Question: I have the following data.frame:
'''
mean std.dev haplotype tissue genotype replicate
-4.60517018598809 0 hap1 Brain - Amygdala het 1
-4.60517018598809 0 hap1 Brain - Amygdala het 2
-4.60517018598809 0 hap1 Brain - Amygdala het 3
-4.60517018598809 0 hap1 Brain - Amygdala hom 4
-4.60517018598809 0 hap1 Brain - Amygdala hom 5
-2.4087395856822 2.0768401930033 hap1 Brain - Caudate (basal ganglia) het 6
-2.33089555210139 1.22454341404608 hap1 Brain - Caudate (basal ganglia) het 7
-1.99693736361828 0.942996853632486 hap1 Brain - Caudate (basal ganglia) het 8
-2.86324165970641 1.11947980609972 hap1 Brain - Caudate (basal ganglia) het 9
-4.60517018598809 0 hap1 Brain - Caudate (basal ganglia) het 10
-4.60517018598809 0 hap1 Brain - Caudate (basal ganglia) het 11
-4.60517018598809 0 hap1 Brain - Caudate (basal ganglia) het 12
-4.60517018598809 0 hap1 Brain - Caudate (basal ganglia) het 13
-4.60517018598809 0 hap1 Brain - Caudate (basal ganglia) het 14
-4.60517018598809 0 hap1 Brain - Caudate (basal ganglia) het 15
-1.90227490544572 1.3118533678251 hap1 Brain - Caudate (basal ganglia) het 16
-4.60517018598809 0 hap1 Brain - Caudate (basal ganglia) hom 17
-2.28388358957011 1.66055627514132 hap1 Brain - Caudate (basal ganglia) hom 18
-3.18075788363206 1.31500305472203 hap1 Brain - Caudate (basal ganglia) hom 19
-4.60517018598809 0 hap1 Brain - Caudate (basal ganglia) hom 20
-2.99628156173586 1.45715378560505 hap1 Brain - Frontal Cortex (BA9) het 21
-4.60517018598809 0 hap1 Brain - Frontal Cortex (BA9) hom 22
-4.60517018598809 0 hap1 Brain - Frontal Cortex (BA9) hom 23
-4.60517018598809 0 hap1 Brain - Frontal Cortex (BA9) hom 24
-4.60517018598809 0 hap1 Brain - Frontal Cortex (BA9) hom 25
-4.60517018598809 0 hap1 Brain - Frontal Cortex (BA9) hom 26
-4.60517018598809 0 hap1 Brain - Hippocampus het 27
-3.23659805518369 1.30083340138879 hap1 Brain - Hippocampus het 28
-2.53609036554034 1.4874106990496 hap1 Brain - Hippocampus hom 29
-3.09405707251877 1.2828530102749 hap1 Brain - Hippocampus hom 30
-2.96062268602418 1.43770353838178 hap1 Brain - Hippocampus hom 31
-2.77211009494142 1.20159646882509 hap1 Brain - Hippocampus hom 32
-0.363072614934047 0.458485378139217 hap1 Brain - Hippocampus hom 33
-2.32474357410041 1.08129672683285 hap1 Brain - Hippocampus hom 34
-3.22834640282763 1.32315679407156 hap1 Brain - Hippocampus hom 35
-3.14051445752854 1.47382291072761 hap1 Brain - Hypothalamus hom 36
-2.75712730132607 1.37273147849288 hap1 Brain - Hypothalamus hom 37
-3.45020625780797 1.18533200381208 hap1 Brain - Hypothalamus hom 38
-3.61103693406669 0.985810668100767 hap1 Brain - Hypothalamus hom 39
-4.60517018598809 0 hap1 Brain - Hypothalamus hom 40
-1.36046627633376 0.812257855129746 hap1 Brain - Hypothalamus hom 41
-4.60517018598809 0 hap1 Brain - Hypothalamus hom 42
-0.758614195344438 0.475371429738856 hap1 Brain - Hypothalamus hom 43
-0.570751506996323 0.796705761206704 hap1 Brain - Hypothalamus hom 44
-1.93529408140331 0.796764276230018 hap2 Brain - Amygdala het 1
-1.2306095166114 1.12689741548906 hap2 Brain - Amygdala het 2
-1.09158717166276 0.854886107611023 hap2 Brain - Amygdala het 3
-2.41642059750677 1.69695118792728 hap2 Brain - Amygdala hom 4
-0.975184099703771 0.516509361793386 hap2 Brain - Amygdala hom 5
-4.60517018598809 0 hap2 Brain - Caudate (basal ganglia) het 6
-4.60517018598809 0 hap2 Brain - Caudate (basal ganglia) het 7
-4.60517018598809 0 hap2 Brain - Caudate (basal ganglia) het 8
-4.60517018598809 0 hap2 Brain - Caudate (basal ganglia) het 9
-1.72120397390227 1.07548128030902 hap2 Brain - Caudate (basal ganglia) het 10
-2.70202205468788 1.16342600462607 hap2 Brain - Caudate (basal ganglia) het 11
-3.18783283749423 1.05594737803958 hap2 Brain - Caudate (basal ganglia) het 12
-1.40699203946488 0.48542701269273 hap2 Brain - Caudate (basal ganglia) het 13
-1.87751485116197 0.935986612727037 hap2 Brain - Caudate (basal ganglia) het 14
-2.05710440082911 1.1599569476391 hap2 Brain - Caudate (basal ganglia) het 15
-4.60517018598809 0 hap2 Brain - Caudate (basal ganglia) het 16
-3.28172961347489 1.16473022131648 hap2 Brain - Caudate (basal ganglia) hom 17
-2.64643373422983 1.77404314601545 hap2 Brain - Caudate (basal ganglia) hom 18
-2.93809040163993 1.31659399315286 hap2 Brain - Caudate (basal ganglia) hom 19
-2.96028514861314 1.18901994150429 hap2 Brain - Caudate (basal ganglia) hom 20
-2.94427746735641 1.40561781396035 hap2 Brain - Frontal Cortex (BA9) het 21
-3.41394405787045 1.17429314258876 hap2 Brain - Frontal Cortex (BA9) hom 22
-1.82465028645704 0.610451251569348 hap2 Brain - Frontal Cortex (BA9) hom 23
-2.32519547889492 0.974453244714196 hap2 Brain - Frontal Cortex (BA9) hom 24
-0.0114334599008076 0.246630953756596 hap2 Brain - Frontal Cortex (BA9) hom 25
-2.73835203211445 1.30531030511388 hap2 Brain - Frontal Cortex (BA9) hom 26
-3.24035798829041 1.28781584752539 hap2 Brain - Hippocampus het 27
-3.12740315189855 1.29109745889288 hap2 Brain - Hippocampus het 28
-3.19807533474438 1.37389171459244 hap2 Brain - Hippocampus hom 29
-3.28828389936812 1.24441316535463 hap2 Brain - Hippocampus hom 30
-4.60517018598809 0 hap2 Brain - Hippocampus hom 31
-4.60517018598809 0 hap2 Brain - Hippocampus hom 32
-4.60517018598809 0 hap2 Brain - Hippocampus hom 33
-4.60517018598809 0 hap2 Brain - Hippocampus hom 34
-3.08249674935387 1.31417447050384 hap2 Brain - Hippocampus hom 35
-2.47020069079822 1.41087460604683 hap2 Brain - Hypothalamus hom 36
-3.1010805356141 1.36869576597288 hap2 Brain - Hypothalamus hom 37
-3.24746722228446 1.12654484449552 hap2 Brain - Hypothalamus hom 38
-4.60517018598809 0 hap2 Brain - Hypothalamus hom 39
-3.42959607400308 1.05586843920869 hap2 Brain - Hypothalamus hom 40
-4.60517018598809 0 hap2 Brain - Hypothalamus hom 41
-3.24002257386986 1.19536227038576 hap2 Brain - Hypothalamus hom 42
-4.60517018598809 0 hap2 Brain - Hypothalamus hom 43
-4.60517018598809 0 hap2 Brain - Hypothalamus hom 44
'''
And I produce this figure:

using this code:
'''
replicate.plot = ggplot(data = replicate.plot.df, aes(factor(replicate), color = factor(haplotype)))
replicate.plot = replicate.plot + geom_boxplot(aes(fill = factor(haplotype),
lower = mean - std.dev, upper = mean + std.dev, middle = mean, ymin = mean - 3*std.dev, ymax = mean + 3*std.dev),
position = position_dodge(width = 0), width = 0.5, alpha = 0.5, stat="identity") + facet_wrap(~tissue, ncol = 4, scales = "free_x") +
scale_fill_manual(values = c("darkgreen","darkmagenta"),labels = c("haplotype.1","haplotype.2"),
name = "haplotype allele")+scale_colour_manual(values = c("darkgreen","darkmagenta"),
labels = c("haplotype.1","haplotype.2"),name = "haplotype allele")
'''
So as you can see I'm coloring the boxes by the haplotype field. What I'd like to do is have 2 different sets of colors: one pair for hap1 and hap2 which are of genotype het and another pair for hap1 and hap2 which are of genotype hom, and have the legend with these two levels as well.
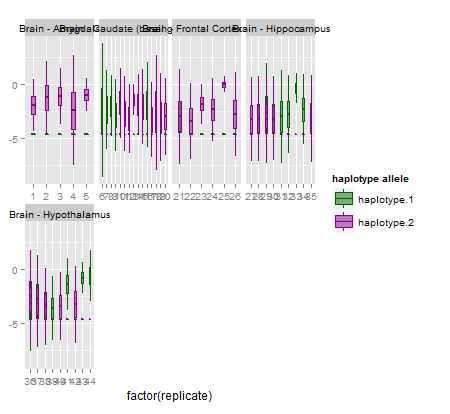
Answer: Create a new variable for the interaction between the two variables of interest (haplotype and genotype)
'''
replicate.plot.df$hapgeno<-interaction(replicate.plot.df$haplotype,
replicate.plot.df$genotype)
'''
and then color based on that variable
'''
ggplot(data = replicate.plot.df, aes(factor(replicate))) +
geom_boxplot(aes(fill = hapgeno, lower = mean - std.dev, upper = mean + std.dev,
middle = mean, ymin = mean - 3*std.dev, ymax = mean + 3*std.dev),
position = position_dodge(width = .5), width = 0.5, alpha = 0.5, stat="identity") +
facet_wrap(~tissue, ncol = 3, scales = "free_x") +
scale_fill_manual(values = c("darkgreen","darkmagenta","lightgreen","magenta"),
labels = c("haplotype.1.het","haplotype.2.het","haplotype.1.hom","haplotype.2.hom"),
name = "haplotype allele")
'''
and that makes the following plot